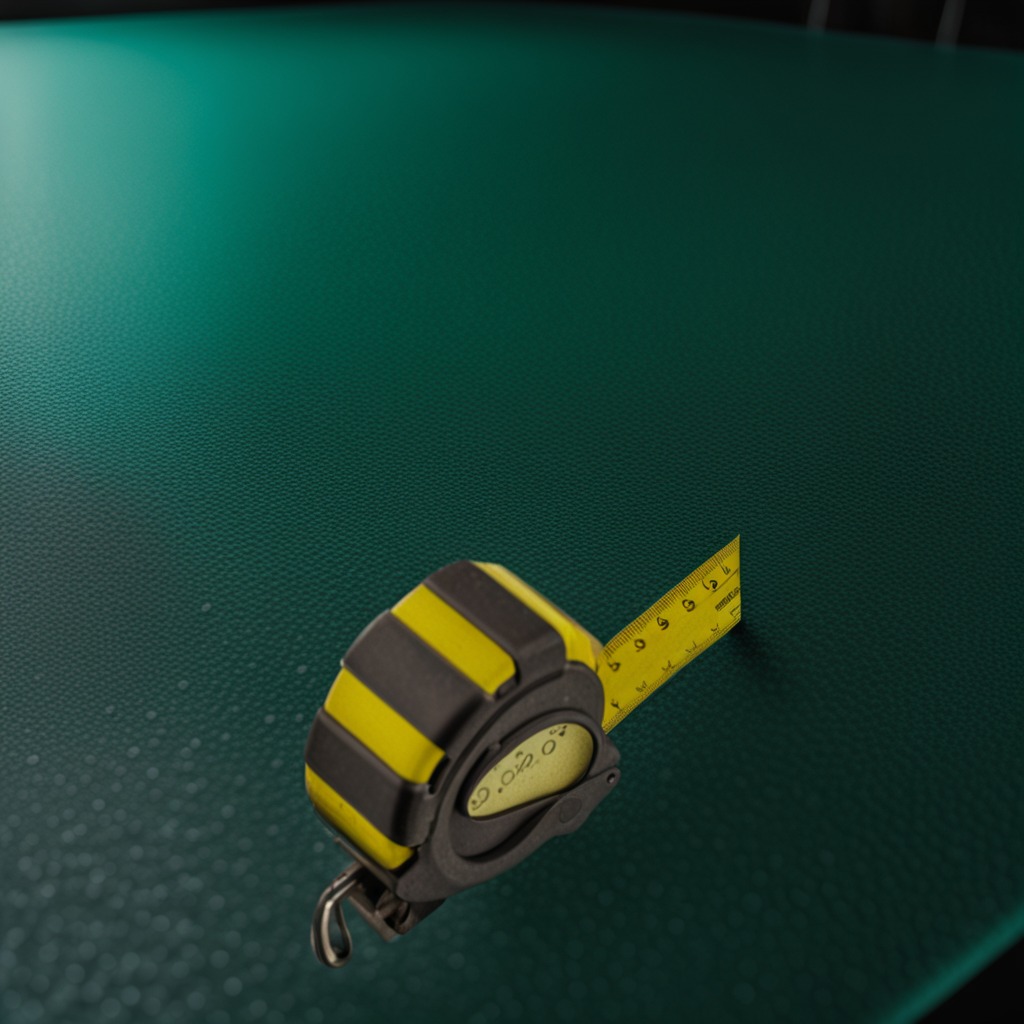
A measuring tape is lying on a clean granite tabletop covered with a green rubber mat inside a workshop at night dim ambient light soft shadows worn but beneath the mat